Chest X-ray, PA view. Patient: 59 years old, sex F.
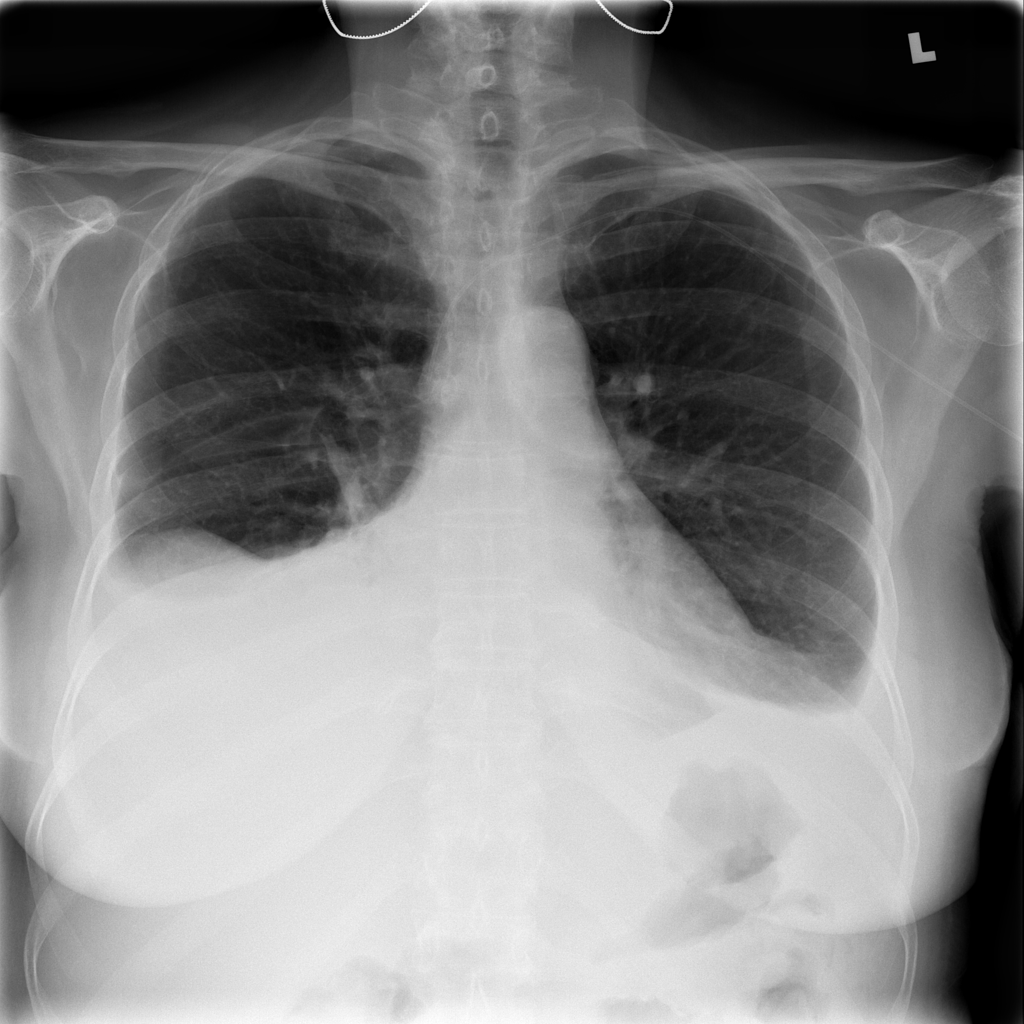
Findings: Effusion